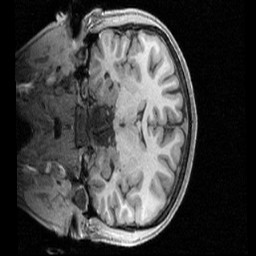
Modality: T1w
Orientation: coronal
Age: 23
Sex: female
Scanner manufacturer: siemens
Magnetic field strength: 3 T
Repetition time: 2.4 s
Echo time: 0.00231 s